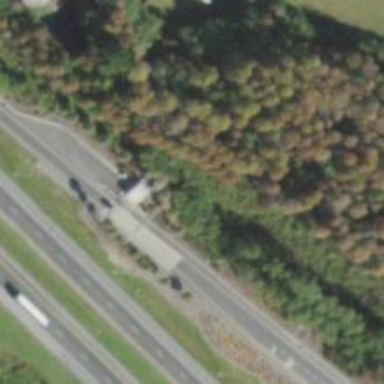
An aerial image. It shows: Toll gantry on the road.